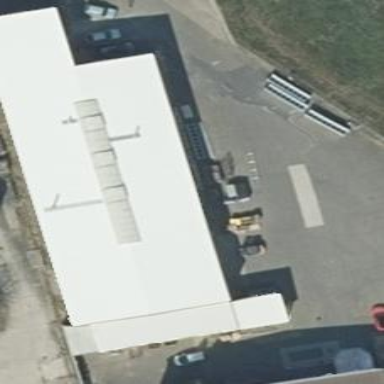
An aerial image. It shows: Industrial building with flat roof. The building is brown and the roof is light gray.